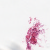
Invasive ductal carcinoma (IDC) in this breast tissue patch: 0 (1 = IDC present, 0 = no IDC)